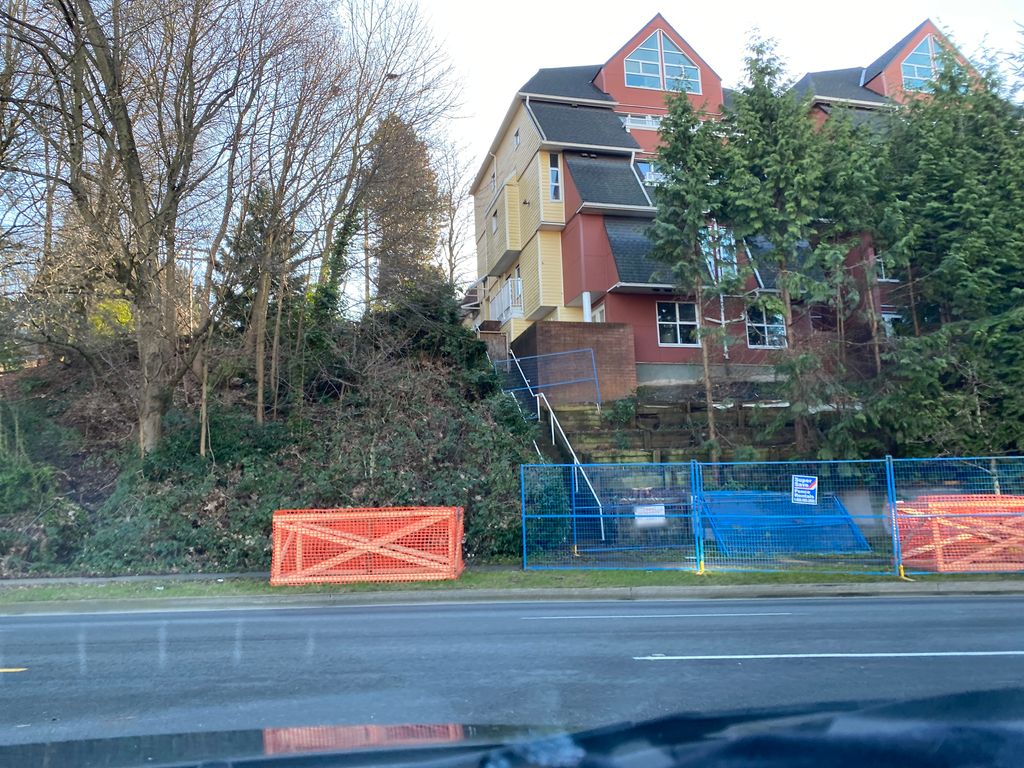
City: vancouver